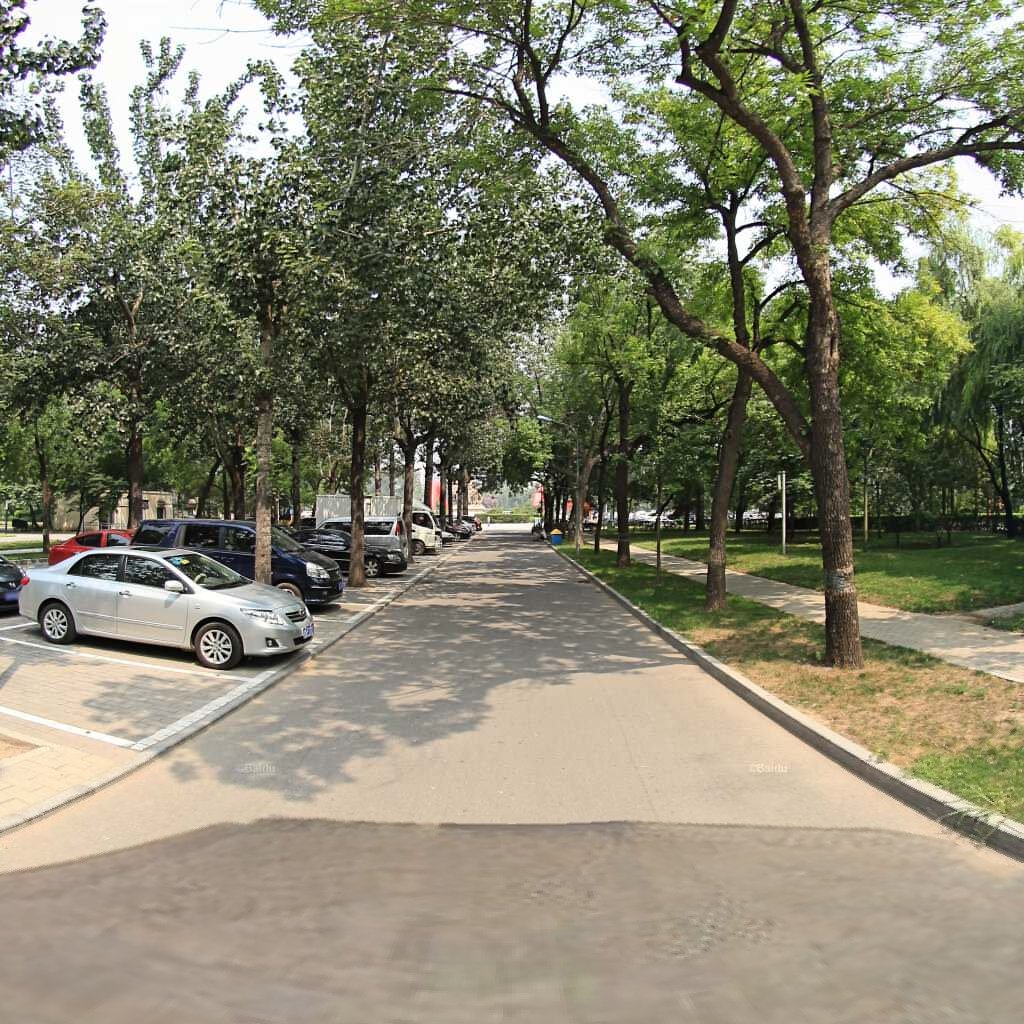
Region: Chaoyang
Road damage annotations: longitudinal crack